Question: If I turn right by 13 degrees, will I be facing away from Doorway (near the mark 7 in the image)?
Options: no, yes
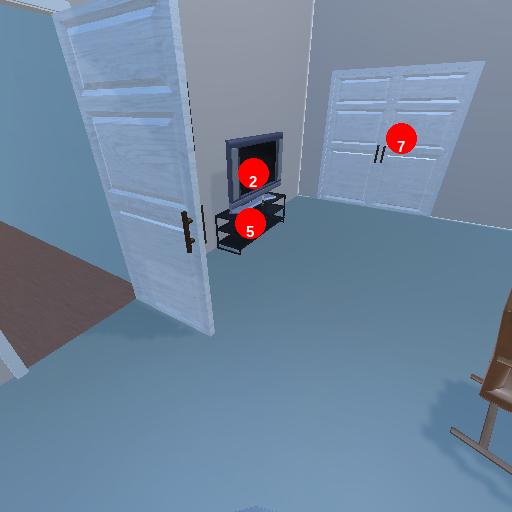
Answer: no